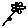
Label: flower